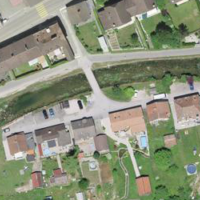
EUNIS habitat code: 54
Species observed at this site:
Cornus sanguinea